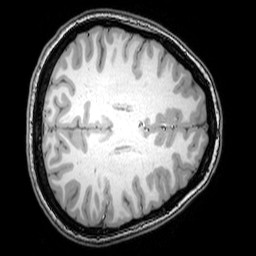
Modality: T1w
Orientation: axial
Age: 25
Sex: female
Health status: healthy
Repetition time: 0.081 s
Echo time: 0.037 s